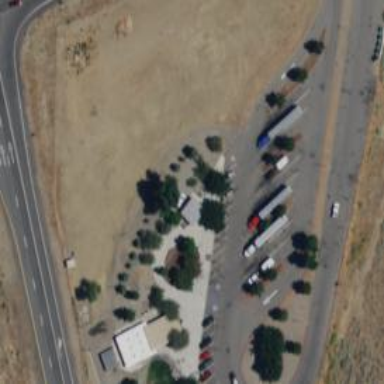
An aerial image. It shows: Rest area along the road with picnic tables.